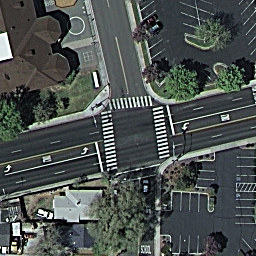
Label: intersection